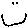
Label: smiley face